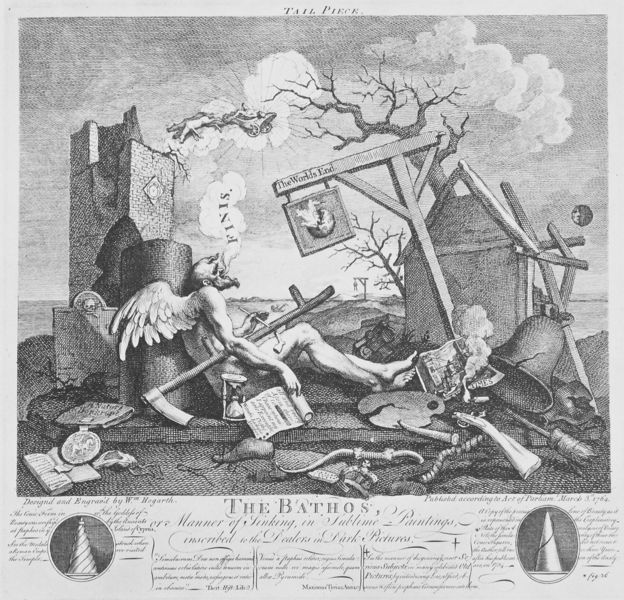
Titel: Tailpiece, or THe Bathos
Künstler: William Hogarth
Schlagwörter: baum, flügel, mann, wolken, zeichnung, haus, rauch, blatt, turm, engel, schrift, papier, mauer, grafik, krieg, trümmer, zerstörung, liegend, schild, reste, hängen, buch, radierung, schriften, ruinen, palette, rolle, stäbe, glocke, axt, aufgeben, stundenglas, englisch, sense, bruch, dinge, galgen, finis, engek, mauerrest, lehend, gegenstände in grau